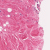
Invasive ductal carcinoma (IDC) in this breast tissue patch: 0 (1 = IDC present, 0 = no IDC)